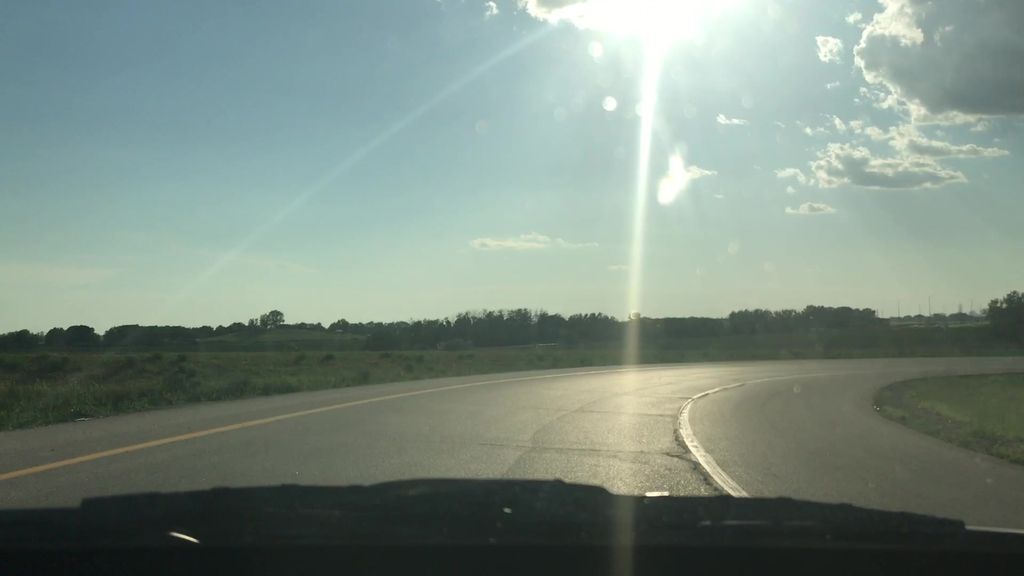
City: winnipeg